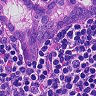
Metastatic tissue present: yes